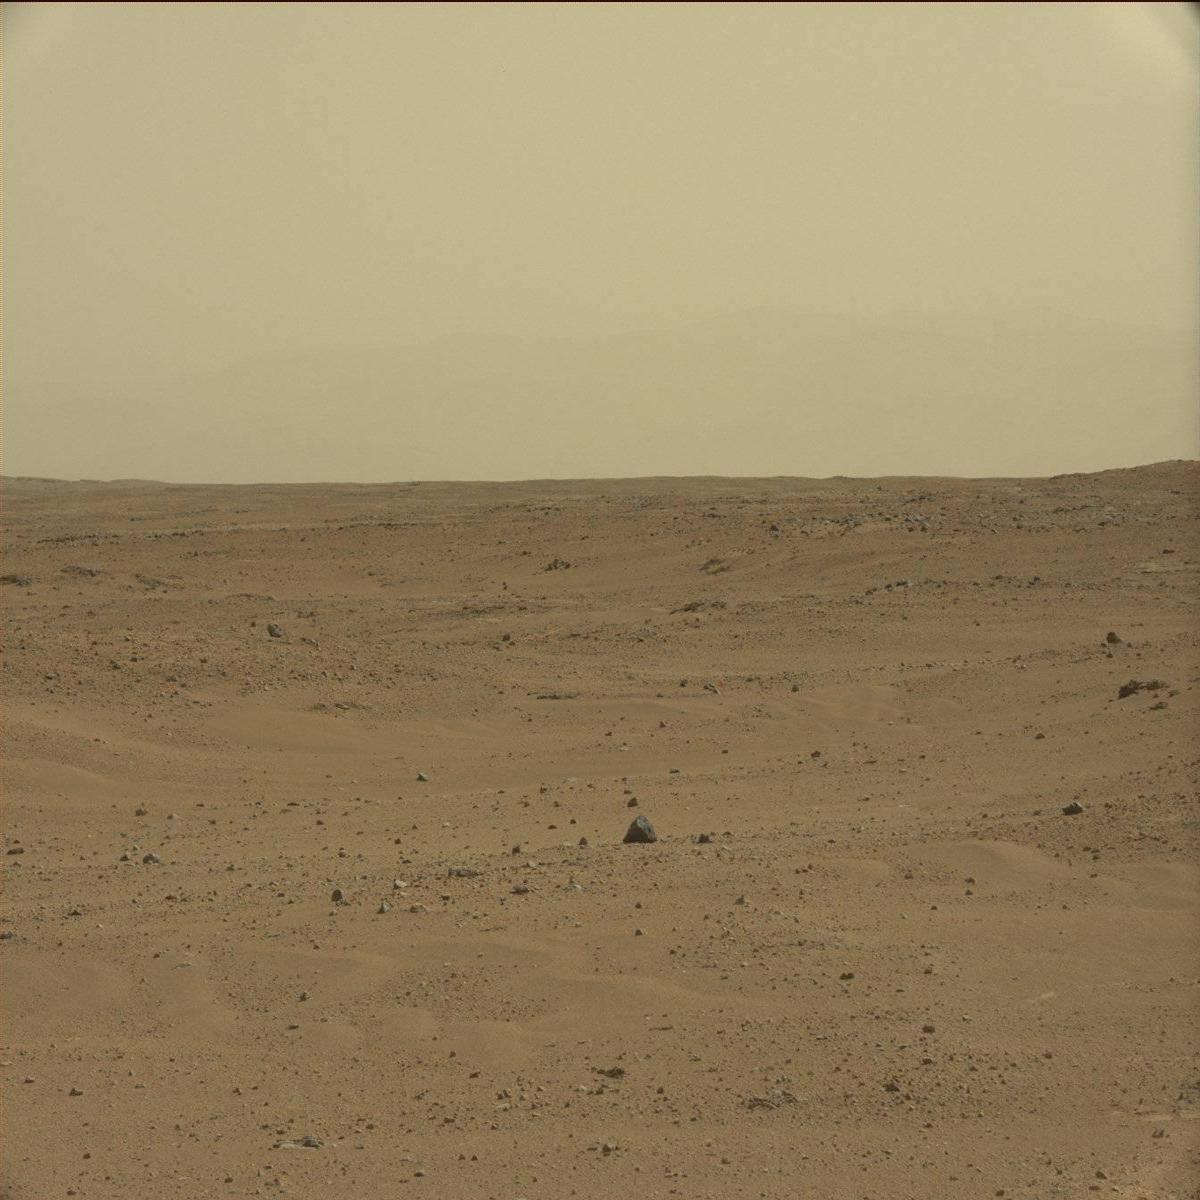
Terrain classes present: Bedrock, Ridge, Sand / Soil, Sky